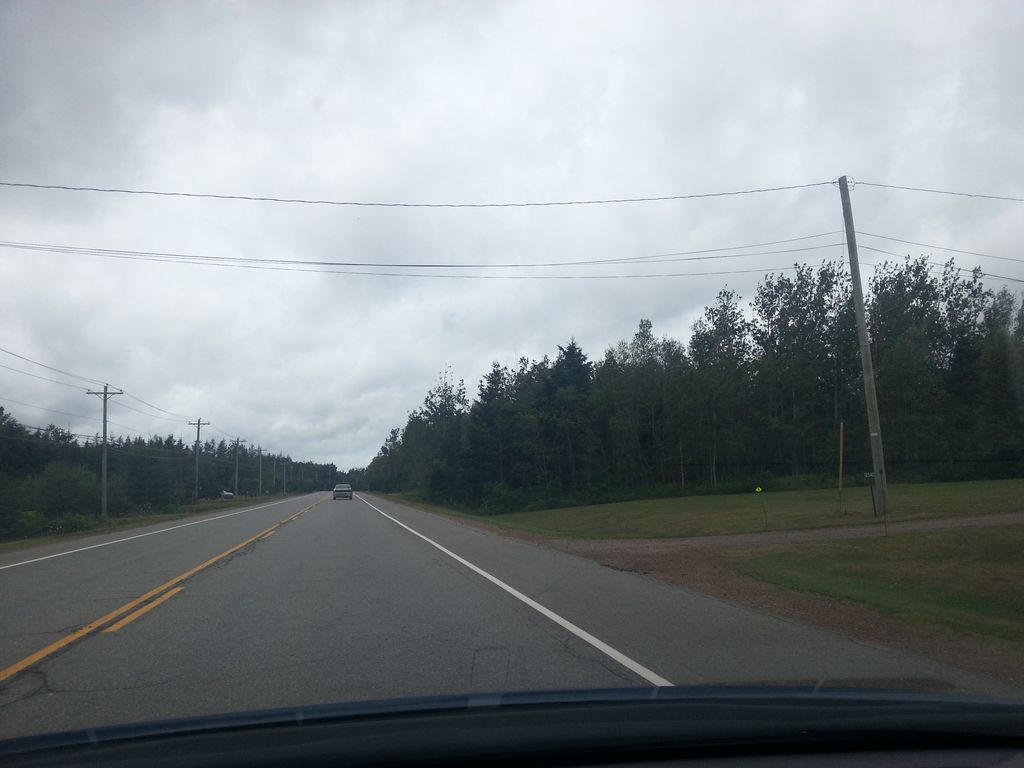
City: charlottetown